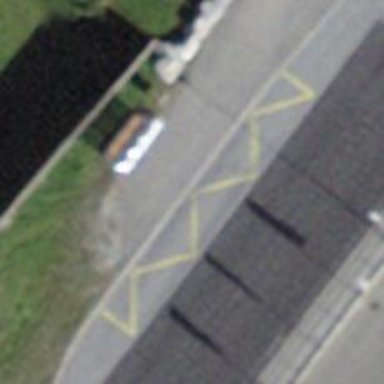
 serving as platform for public transportation."